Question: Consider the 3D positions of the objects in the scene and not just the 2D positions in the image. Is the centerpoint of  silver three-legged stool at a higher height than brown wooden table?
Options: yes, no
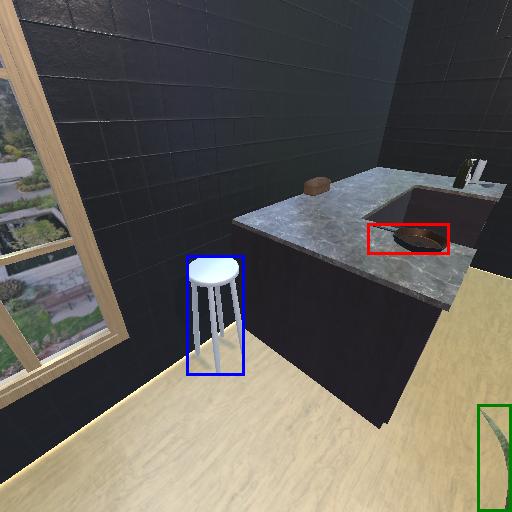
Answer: yes